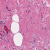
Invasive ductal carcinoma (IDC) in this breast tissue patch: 0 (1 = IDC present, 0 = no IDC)